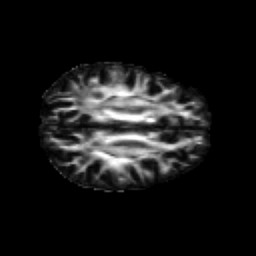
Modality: FA
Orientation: axial
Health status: healthy
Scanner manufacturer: siemens
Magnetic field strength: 3 T
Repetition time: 10 s
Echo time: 0.092 s